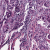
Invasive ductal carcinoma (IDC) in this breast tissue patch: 1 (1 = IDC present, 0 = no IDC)